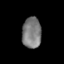
Tissue: skin
Cell type: Epithelial cells
Senescence score: 0.2149
Nuclear area (px): 578
Mean DAPI intensity: 124.04